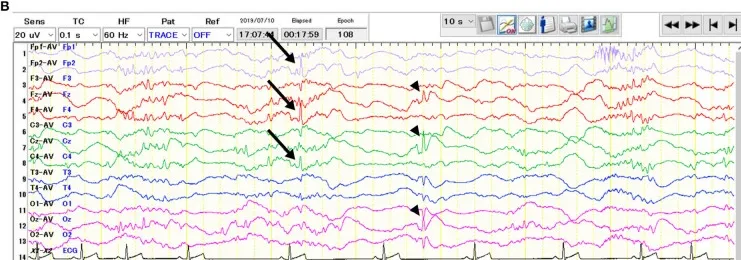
Interictal electroencephalogram of the 64-days-old puppy with neonatal encephalopathy with seizures. The average potential reference method was used. Isolated spikes. Arrows & arrowheads) were observed.
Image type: electrography (eeg)